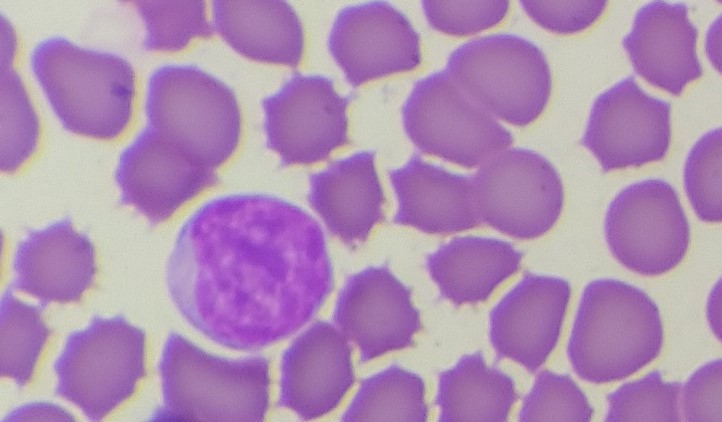
White blood cell type: Lymphocyte